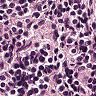
Metastatic tissue present: no